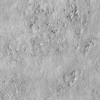
Label: not_dusty